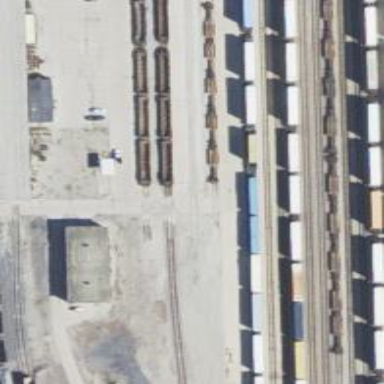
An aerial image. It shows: Abandoned railway yard.